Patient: sex F, age 64
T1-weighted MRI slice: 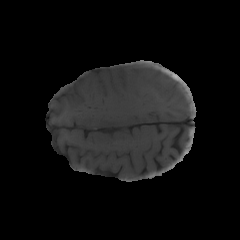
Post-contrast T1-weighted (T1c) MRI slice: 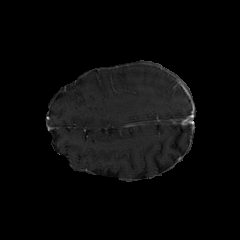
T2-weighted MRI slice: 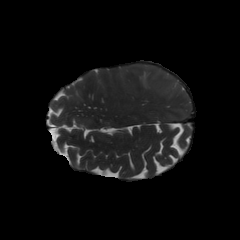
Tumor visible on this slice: yes
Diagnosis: Glioblastoma, IDH-wildtype
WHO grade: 4